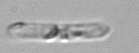
Label: Cerataulina_pelagica